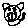
Label: cat